Question: I try to set the frame of a UITableView to (190,0,610,768) in landscape mode. The frame parameters are correctly set but display is not correct.
To contrast the result, I added a UIlabel with same frame to the bottom:
'''
CGRect frame = CGRectMake(190, 0, 610, 768);
UILabel *lbtb = [[UILabel alloc] initWithFrame:frame];
lbtb.backgroundColor = [UIColor cyanColor];
lbtb.text = @"";
[self.view addSubview:lbtb];
dishMenuVC = [[DishMenuViewController alloc] init] ;
dishMenuVC.view.frame = frame;
dishMenuVC.view.backgroundColor = [UIColor redColor];
dishMenuVC.view.alpha = 0.5;
[self.view addSubview:dishMenuVC.view];
'''

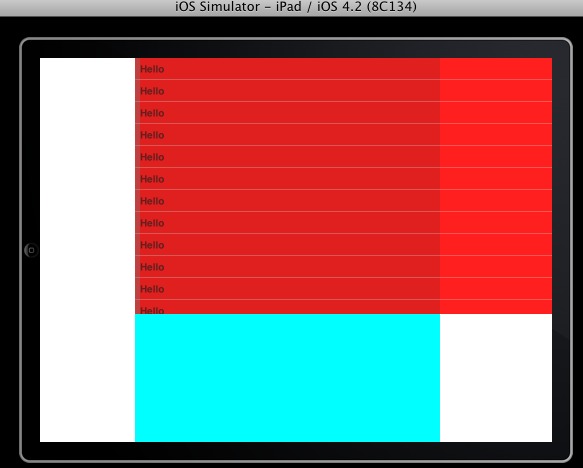
Answer: I found a workaround to this problem by creating a container UIView with my intended frame and add the tableview to its subview.